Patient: sex F, age 40
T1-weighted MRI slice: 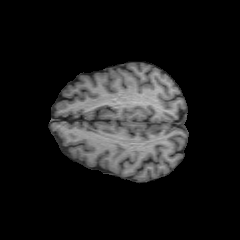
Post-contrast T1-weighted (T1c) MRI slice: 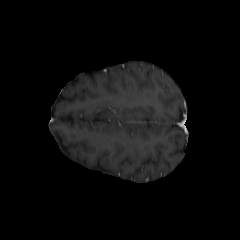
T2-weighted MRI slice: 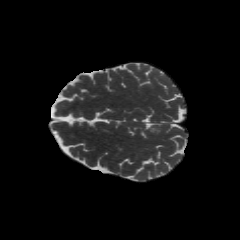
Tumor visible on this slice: no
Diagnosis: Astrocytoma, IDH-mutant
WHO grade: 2